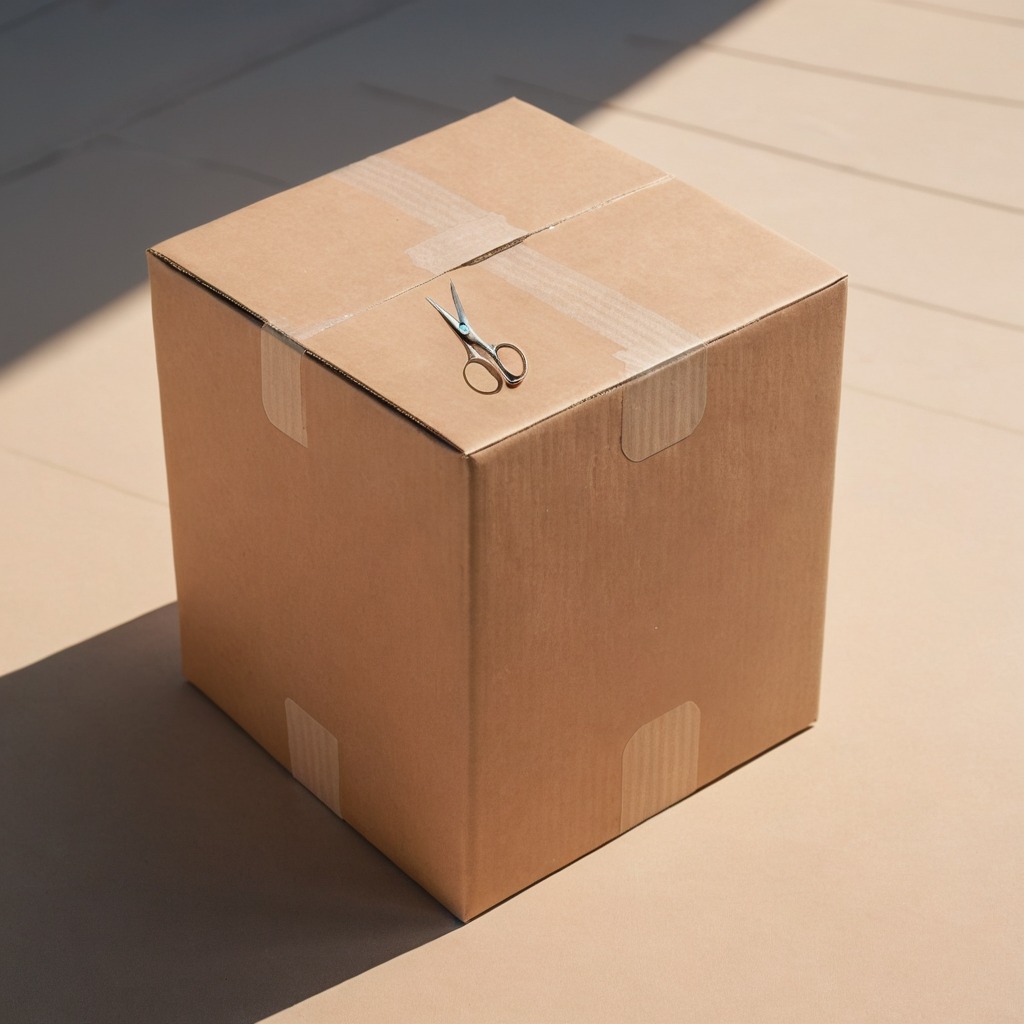
A scissor lies on a clean dry cardboard box surface in an outdoor workshop during daytime bright natural light soft shadows slightly creased but